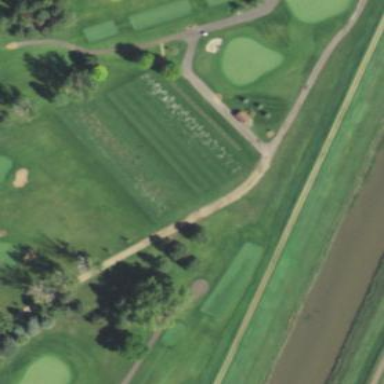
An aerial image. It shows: Golf tee on grassy land.